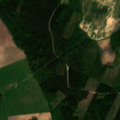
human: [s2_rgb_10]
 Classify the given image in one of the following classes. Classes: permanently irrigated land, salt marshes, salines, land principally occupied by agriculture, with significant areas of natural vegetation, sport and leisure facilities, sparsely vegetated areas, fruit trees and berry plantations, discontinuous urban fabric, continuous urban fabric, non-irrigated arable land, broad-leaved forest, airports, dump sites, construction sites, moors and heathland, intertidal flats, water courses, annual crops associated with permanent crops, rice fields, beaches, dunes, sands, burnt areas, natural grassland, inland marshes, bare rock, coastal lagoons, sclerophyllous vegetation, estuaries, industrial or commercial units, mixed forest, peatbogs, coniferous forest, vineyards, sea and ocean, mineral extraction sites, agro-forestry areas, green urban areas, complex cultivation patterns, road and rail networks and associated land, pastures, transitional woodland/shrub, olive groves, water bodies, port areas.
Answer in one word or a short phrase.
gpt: non-irrigated arable land, broad-leaved forest, coniferous forest, mixed forest